Fundus camera: canon
Shooting center: optic_disc
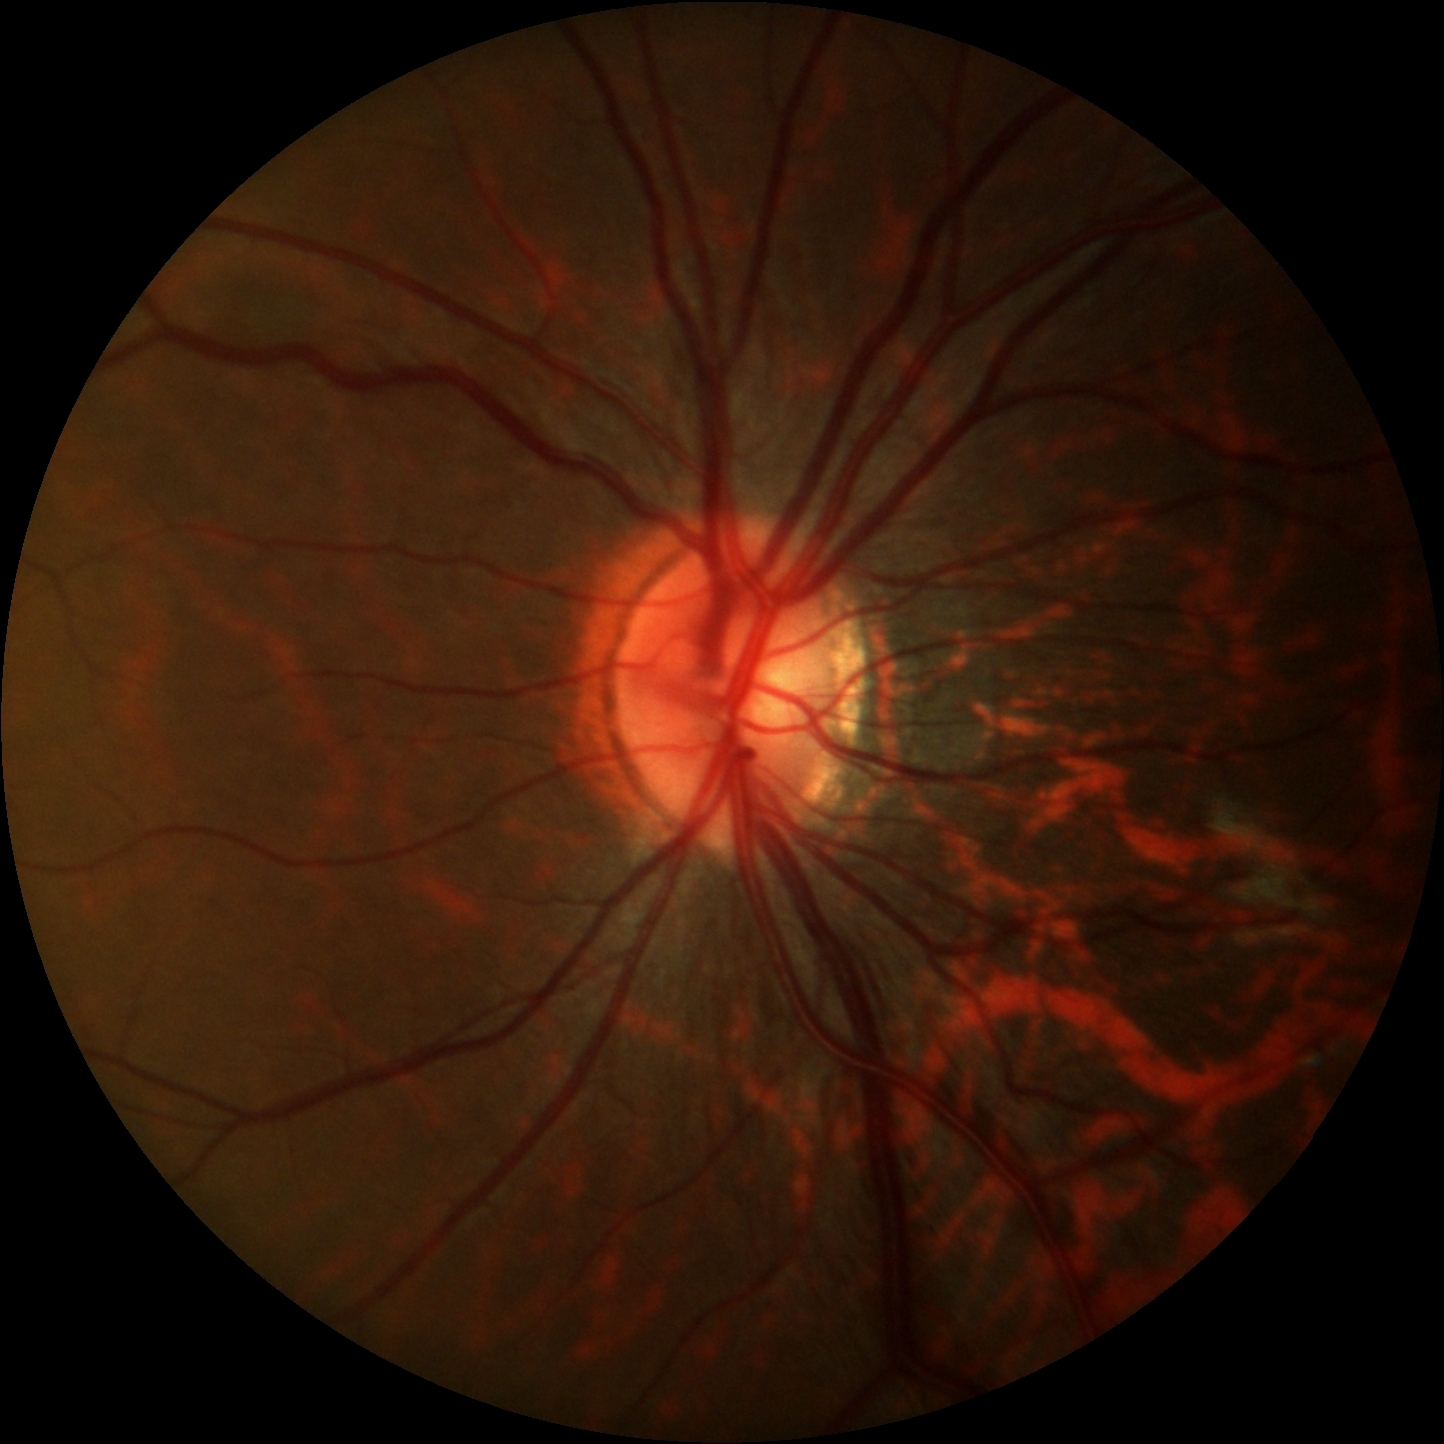
Pathologic myopia: no
Patchy retinal atrophy: present
Retinal detachment: absent